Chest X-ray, AP view. Patient: 24 years old, sex M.
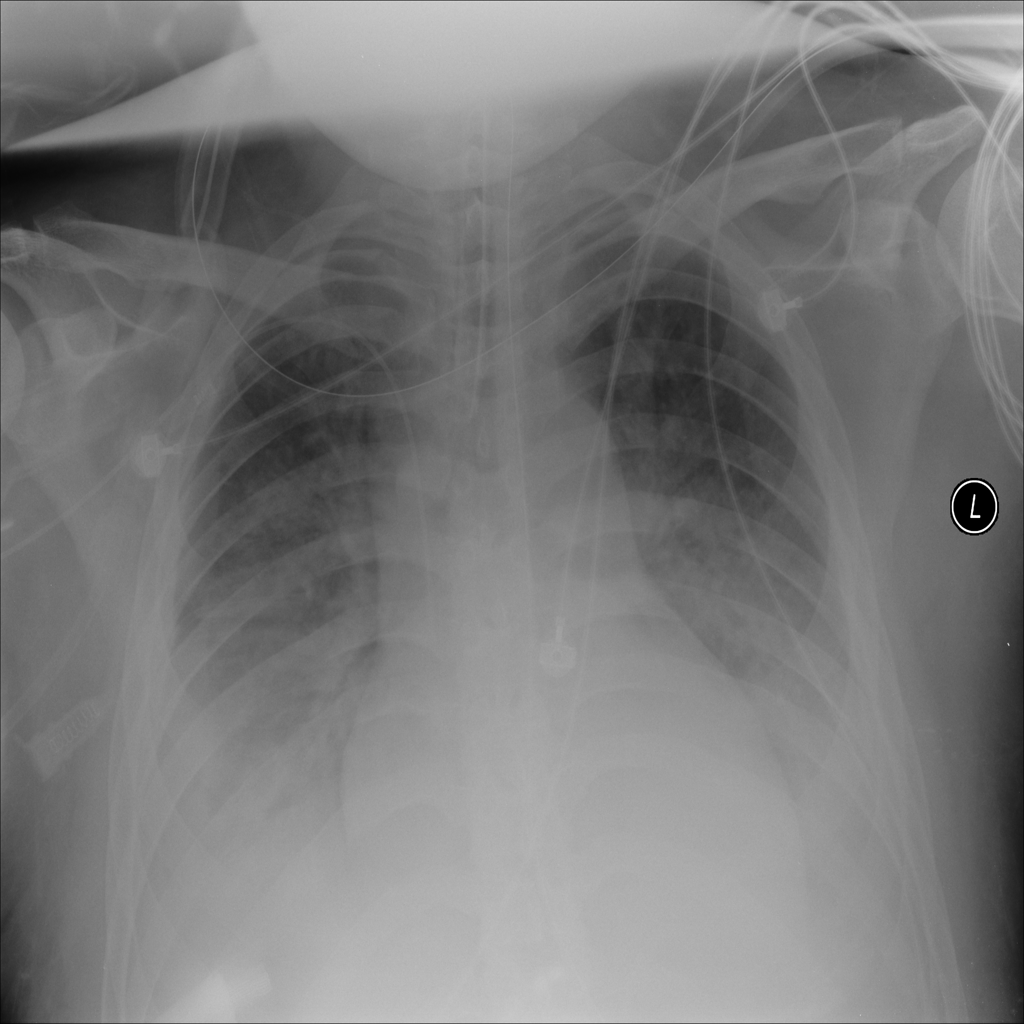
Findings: Infiltration, Effusion